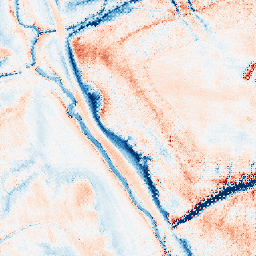
Category: trend_removal
Decomposition family: local_polynomial
Decomposition parameters: window_size: 31
degree: 3
Upsampling method: regularized
Upsampling parameters: scale: 2
lambda_reg: 0.1
Upsampling scale: 2